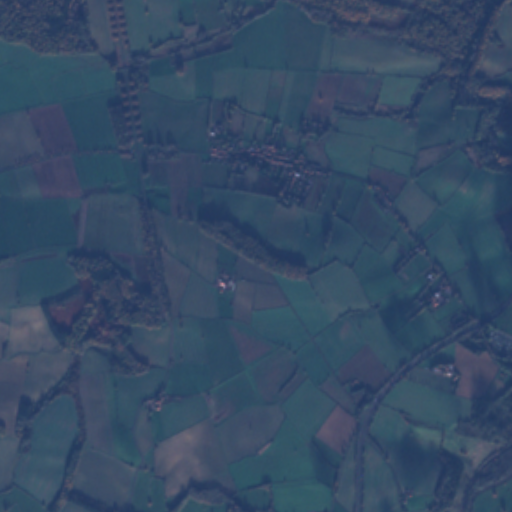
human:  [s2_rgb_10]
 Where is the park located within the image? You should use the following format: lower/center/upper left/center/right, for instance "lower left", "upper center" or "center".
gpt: The park is located in the upper center of the image.
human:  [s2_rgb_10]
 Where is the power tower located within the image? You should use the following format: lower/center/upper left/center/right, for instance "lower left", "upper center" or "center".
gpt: The power tower is located in the right of the image.
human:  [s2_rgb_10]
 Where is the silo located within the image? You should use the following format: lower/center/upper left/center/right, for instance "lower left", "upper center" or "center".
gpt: The silo is located in the center right of the image.
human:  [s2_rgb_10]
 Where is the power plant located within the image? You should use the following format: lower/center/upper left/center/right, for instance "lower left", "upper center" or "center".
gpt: There is no power plant in the image.